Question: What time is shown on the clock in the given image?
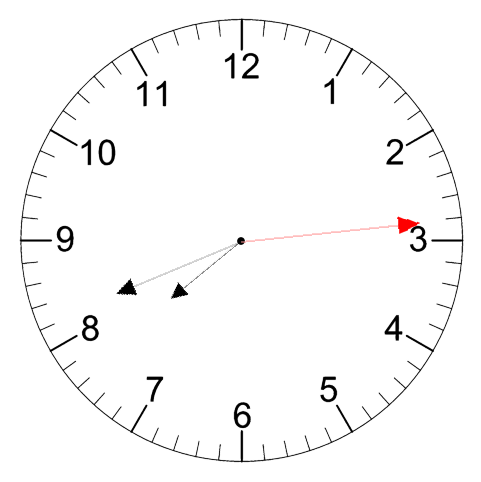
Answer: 07:41:14